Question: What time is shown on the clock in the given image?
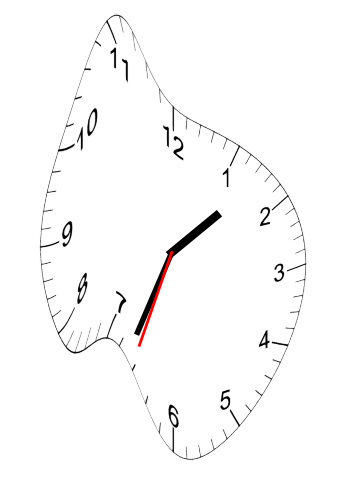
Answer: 01:33:33